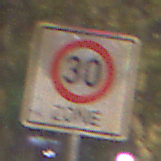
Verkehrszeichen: BeginnZone30
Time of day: Night
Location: Outdoor (Suburban)
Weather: PartlyCloudy
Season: NotSpecified
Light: Artificial